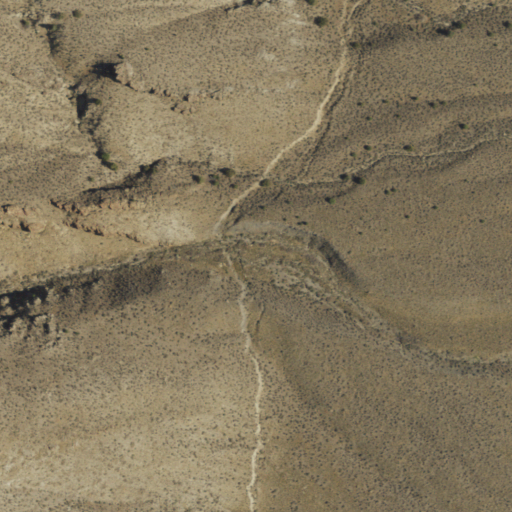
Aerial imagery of valley in Nevada named Rock Creek Canyon containing only shrub